Question: I was inspecting the stackoverflow pages for curiosity and noticed that interesting url: 'ws://sockets-se.or.stackexchange.com/'

I would like to know more about the ws protocol but I don't even know how to start searching because searching for 'ws' or 'ws protocol' is not showing me the results that I was expecting...
What is this protocol? Can someone point me to a direction?
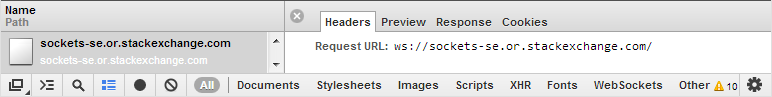
Answer: 'ws:' This is the new URL schema for WebSocket connections. There is also 'wss:' for secure WebSocket connection the same way 'https:' is used for secure HTTP connections.
# By Definition
The WebSocket specification defines an API establishing "socket" connections between a web browser and a server.
# In plain words
There is an persistent connection between the client and the server and both parties can start sending data at any time. That is a full-duplex communication channels over a single TCP connection.
Take a look <URL> for web sockets basics and
<URL> for a simple live demo of it.